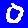
Digit: 0